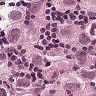
Metastatic tissue present: yes